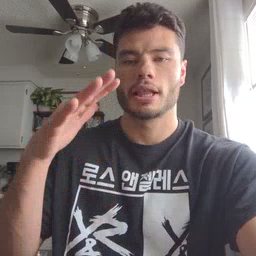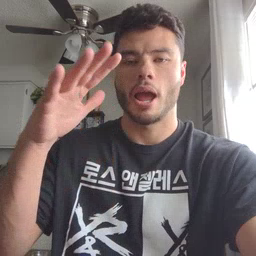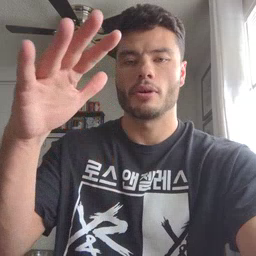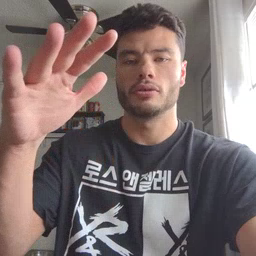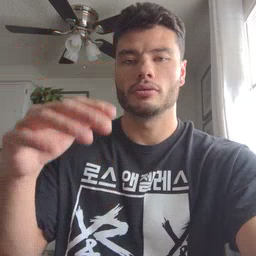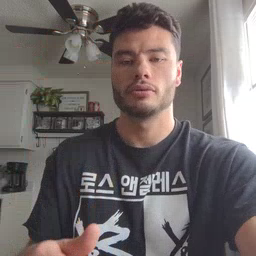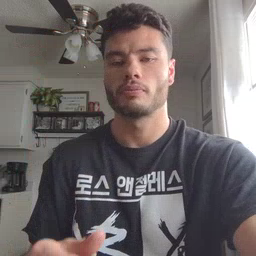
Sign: helicopter